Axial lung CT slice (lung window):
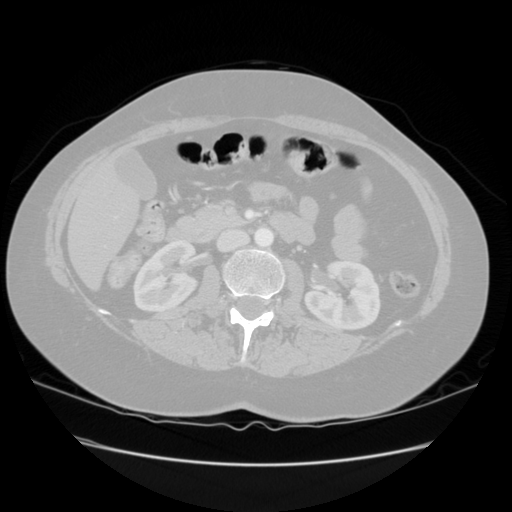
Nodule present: no